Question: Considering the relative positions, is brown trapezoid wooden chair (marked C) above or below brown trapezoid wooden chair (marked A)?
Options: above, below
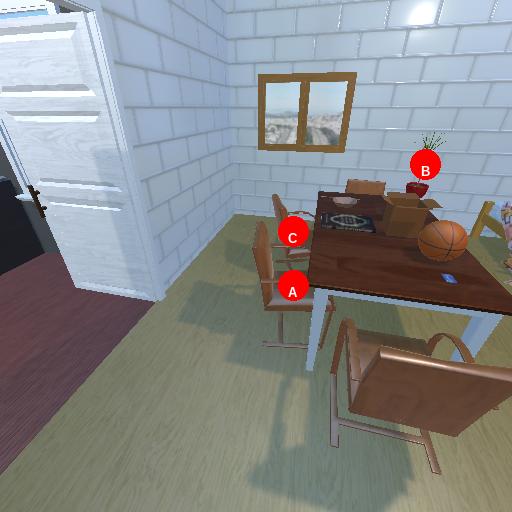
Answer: above